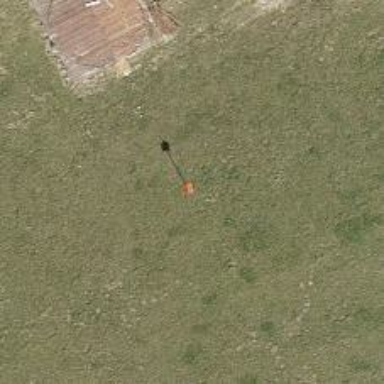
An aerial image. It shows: Pole with roof-covered pipeline marker.